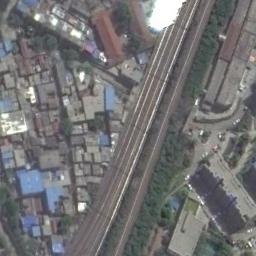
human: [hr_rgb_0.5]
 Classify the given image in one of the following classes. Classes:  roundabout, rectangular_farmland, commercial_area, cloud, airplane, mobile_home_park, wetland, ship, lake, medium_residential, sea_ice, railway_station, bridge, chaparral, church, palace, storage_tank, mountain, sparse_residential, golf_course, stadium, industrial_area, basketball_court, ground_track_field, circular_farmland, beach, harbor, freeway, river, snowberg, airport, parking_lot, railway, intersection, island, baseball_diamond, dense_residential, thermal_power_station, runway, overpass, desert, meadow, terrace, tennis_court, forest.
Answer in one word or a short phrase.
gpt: railway